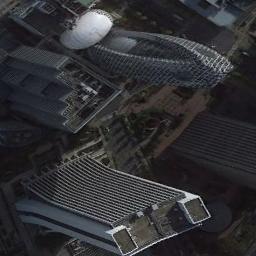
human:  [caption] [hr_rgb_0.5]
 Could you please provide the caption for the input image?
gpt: A commercial area has some high-rise buildings of different shapes .

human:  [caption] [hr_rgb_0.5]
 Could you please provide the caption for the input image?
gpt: The commercial area is consist of many tall buildings .

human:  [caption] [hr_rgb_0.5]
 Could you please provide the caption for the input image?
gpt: There are some cars parked in the top right corner .

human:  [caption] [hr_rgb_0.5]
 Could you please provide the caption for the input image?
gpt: In a commercial district there are several tall buildings of different shapes and several roads with many cars .

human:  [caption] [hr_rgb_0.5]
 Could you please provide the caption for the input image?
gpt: There are several skyscrapers on a commercial area .